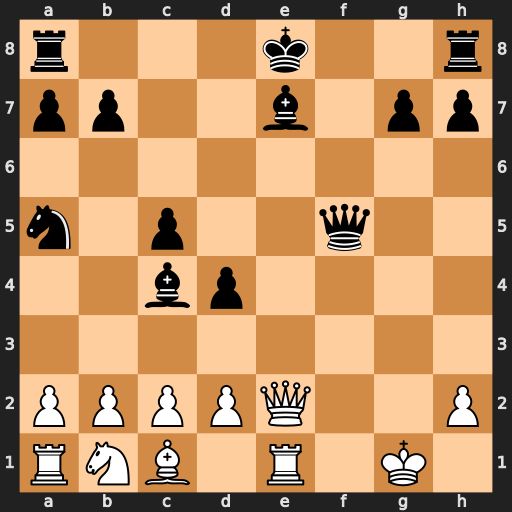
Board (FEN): r3k2r/pp2b1pp/8/n1p2q2/2bp4/8/PPPPQ2P/RNB1R1K1
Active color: w
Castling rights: kq
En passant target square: -
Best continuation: Qxe7#